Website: bh-photo
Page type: delivery-shipping
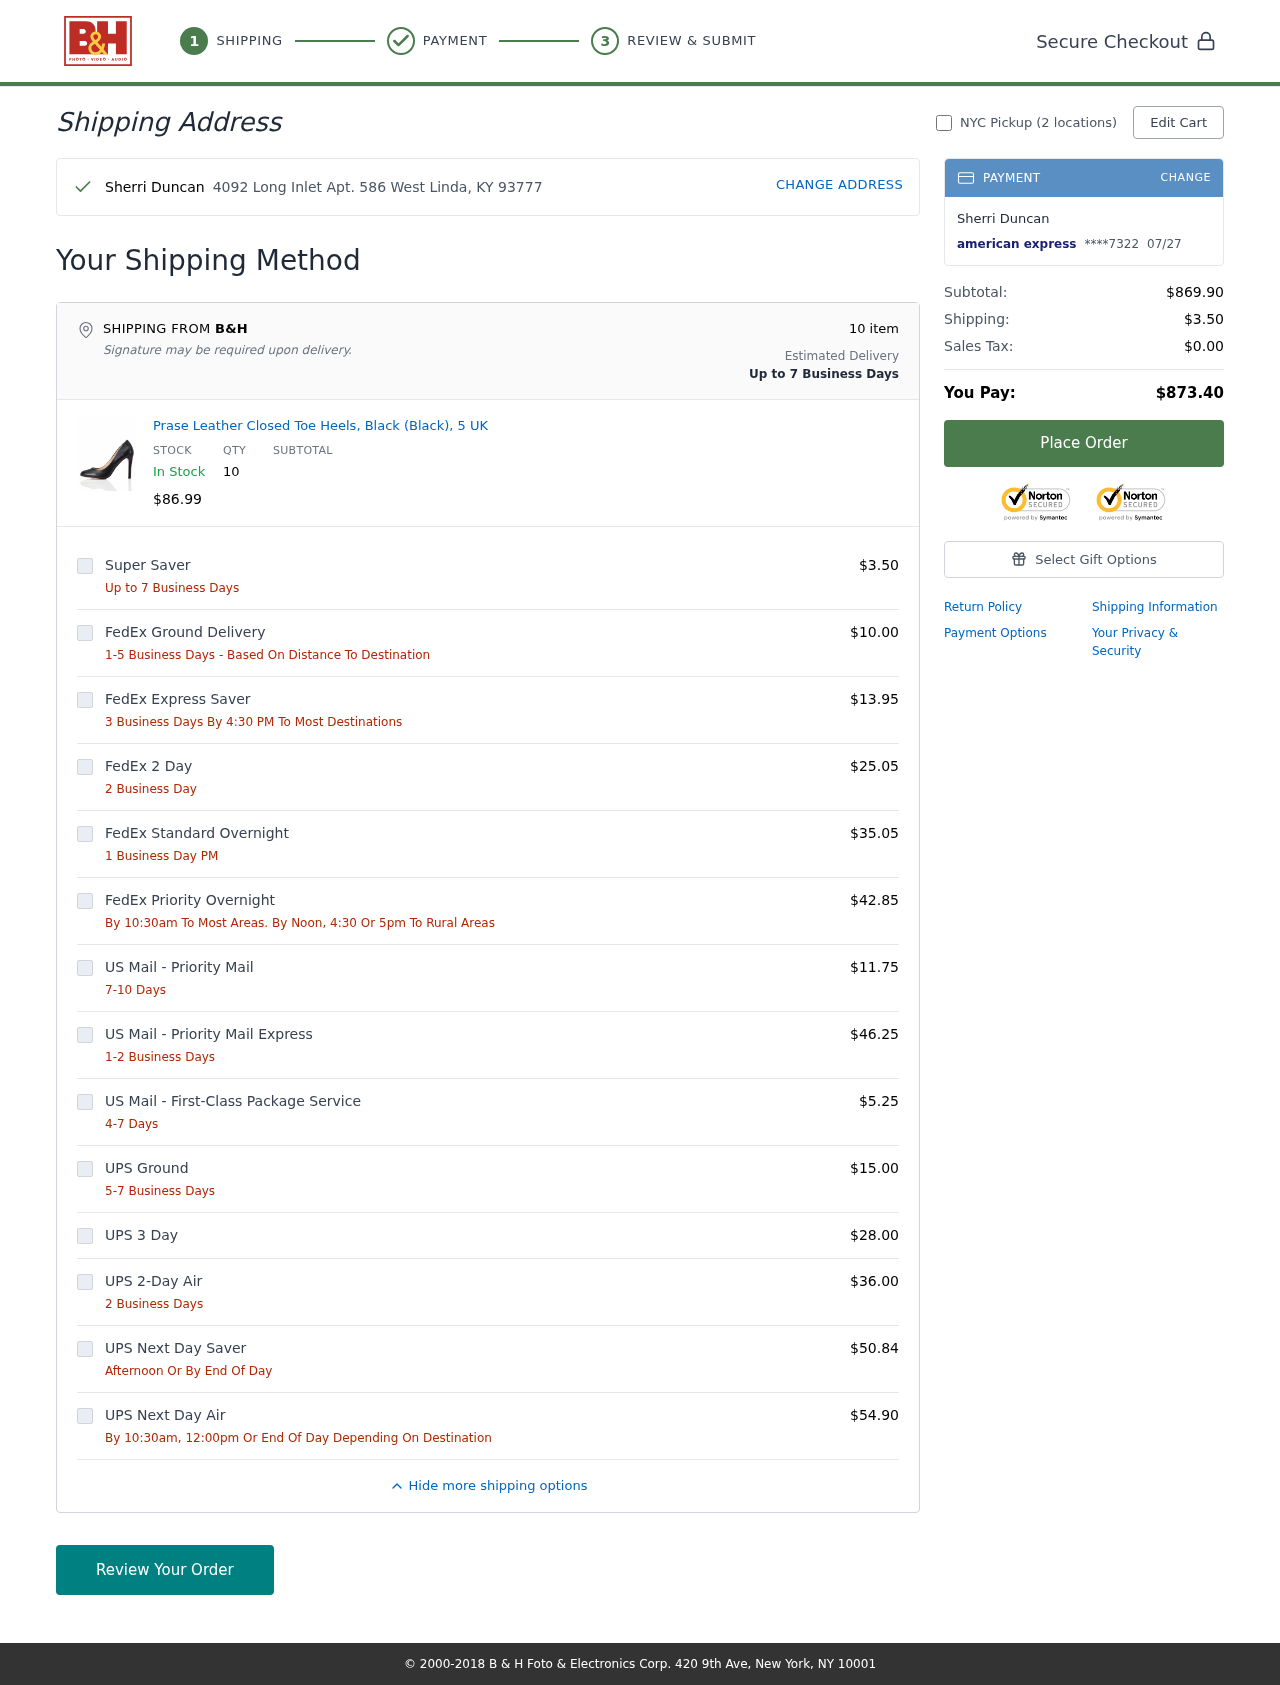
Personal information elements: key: PII_CARD_EXPIRY
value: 07/27
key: PII_CARD_LAST4
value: ****7322
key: PII_CARD_TYPE
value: american express
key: PII_CITY_STATE_ZIP
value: West Linda, KY 93777
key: PII_FULLNAME
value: Sherri Duncan
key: PII_STREET
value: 4092 Long Inlet Apt. 586
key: PII_FIRSTNAME
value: Sherri
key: PII_LASTNAME
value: Duncan
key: PII_FULLNAME2
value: Sherri Duncan
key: PII_FULLNAME3
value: Sherri Duncan
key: PII_FIRSTNAME2
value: Sherri
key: PII_FIRSTNAME3
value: Sherri
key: PII_LASTNAME2
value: Duncan
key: PII_LASTNAME3
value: Duncan
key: PII_FIRSTNAME_DERIVED
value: Sherri
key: PII_LASTNAME_DERIVED
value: Duncan
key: PII_FULLNAME_DERIVED
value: Sherri Duncan
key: PII_NAME_FULL_DERIVED
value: Sherri Duncan
Product elements: key: PRODUCT1_NAME
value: Prase Leather Closed Toe Heels, Black (Black), 5 UK
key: PRODUCT1_PRICE
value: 86.99
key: PRODUCT1_QUANTITY
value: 10
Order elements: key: ORDER_NUM_ITEMS
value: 10
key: ORDER_SUBTOTAL
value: $869.90
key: ORDER_SHIPPING_COST
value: $3.50
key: ORDER_TAX
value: $0.00
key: ORDER_TOTAL
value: $873.40